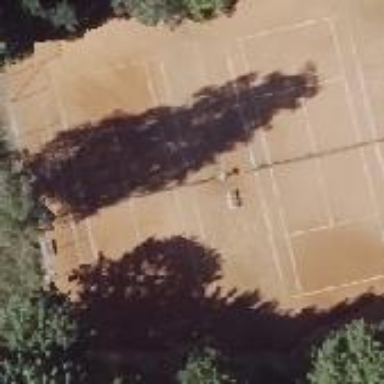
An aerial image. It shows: Clay tennis court on the leisure land pitch.